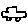
Label: car